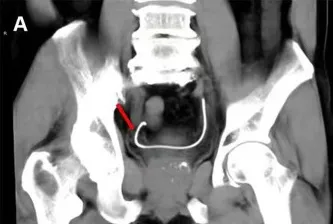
CT examination after PCNL revealed that the distal end (red arrow) of the left ureteral stent was displaced beyond the bladder and into the right ureter. (A) Coronary section.
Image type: radiology (ct)